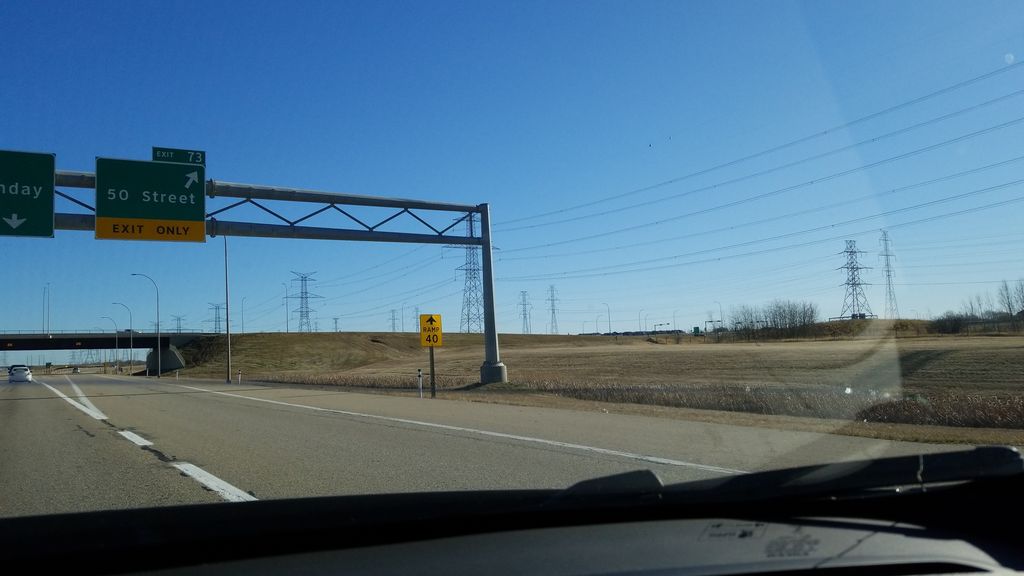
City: edmonton